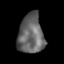
Tissue: skin
Cell type: Epithelial cells
Senescence score: 0.283
Nuclear area (px): 985
Mean DAPI intensity: 102.154